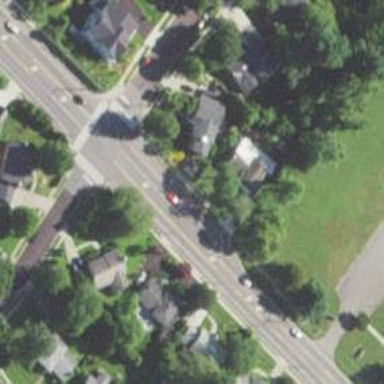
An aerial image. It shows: Secondary road.